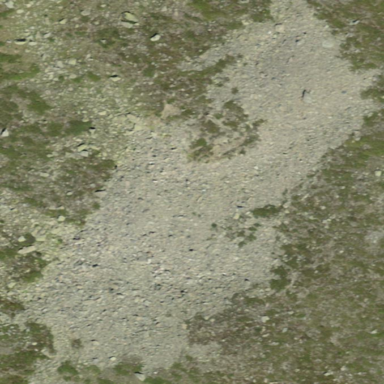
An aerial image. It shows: Natural scree.